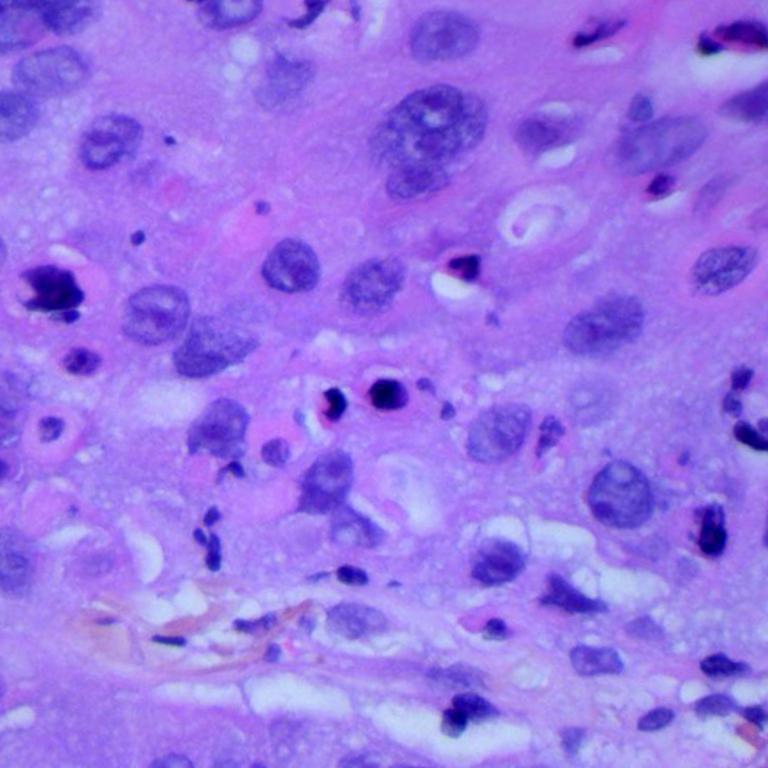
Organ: lung
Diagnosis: squamous carcinomas